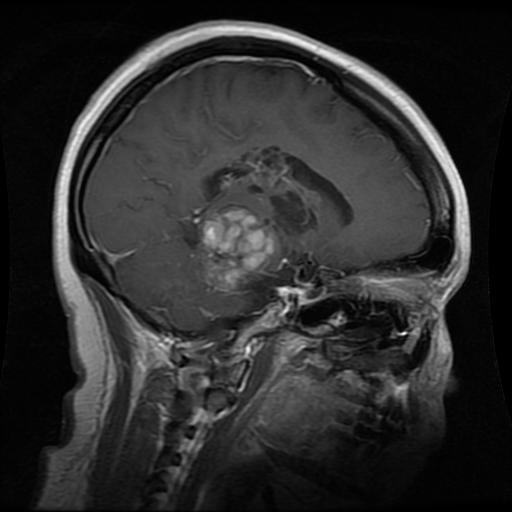
Label: glioma